Aerial crown-view tile of a tropical tree (Barro Colorado Island, Panama), acquired 20250512:
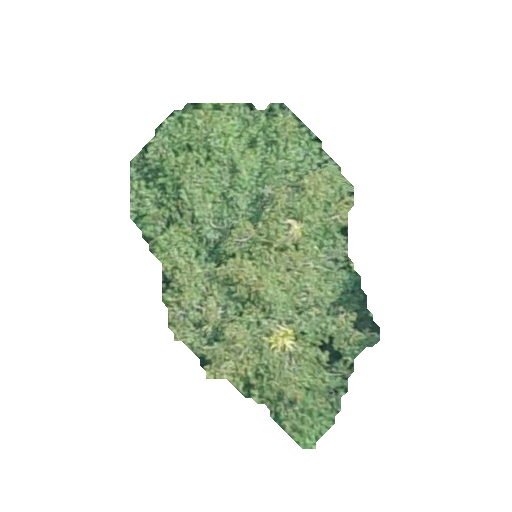
Species: Virola sebifera
GBIF accepted scientific name: Virola sebifera
Crown area: 82.073 m²